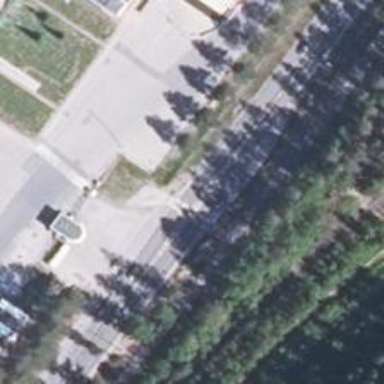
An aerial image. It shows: Asphalt cycleway.